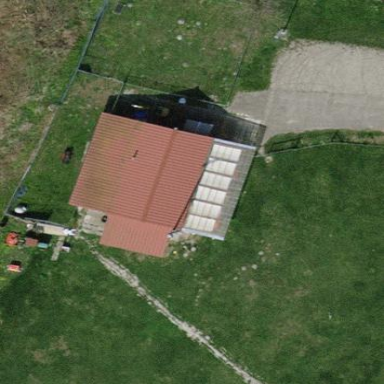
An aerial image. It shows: Building used for animal breeding.